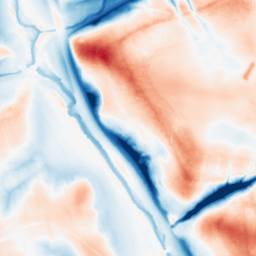
Category: multiscale
Decomposition family: dog_multiscale
Decomposition parameters: sigma_ratio: 2
n_scales: 5
base_sigma: 0.5
Upsampling method: fft_zeropad
Upsampling parameters: scale: 2
Upsampling scale: 2